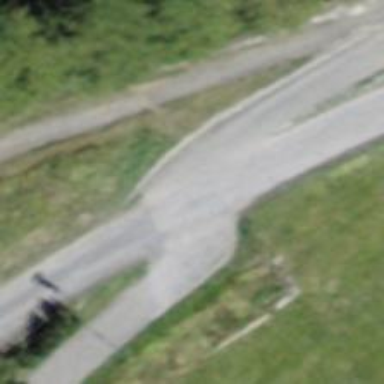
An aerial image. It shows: Footway with no sidewalk.